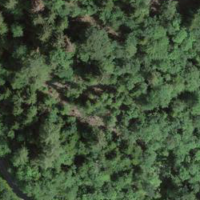
EUNIS habitat code: 43
Species observed at this site:
Melittis melissophyllum